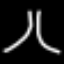
Label: The Eiffel Tower